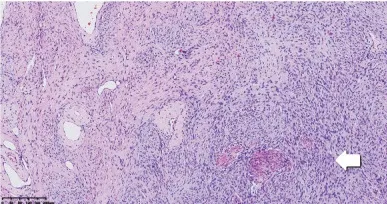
Normal cervical fibromuscular tissue not invaded by the tumor as pointed by the arrow (C, x100). Tumor nuclei in oval to spindle shape are shown in high-power view, and the cytoplasm appears sparse and eosinophilic.
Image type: pathology (h&e)